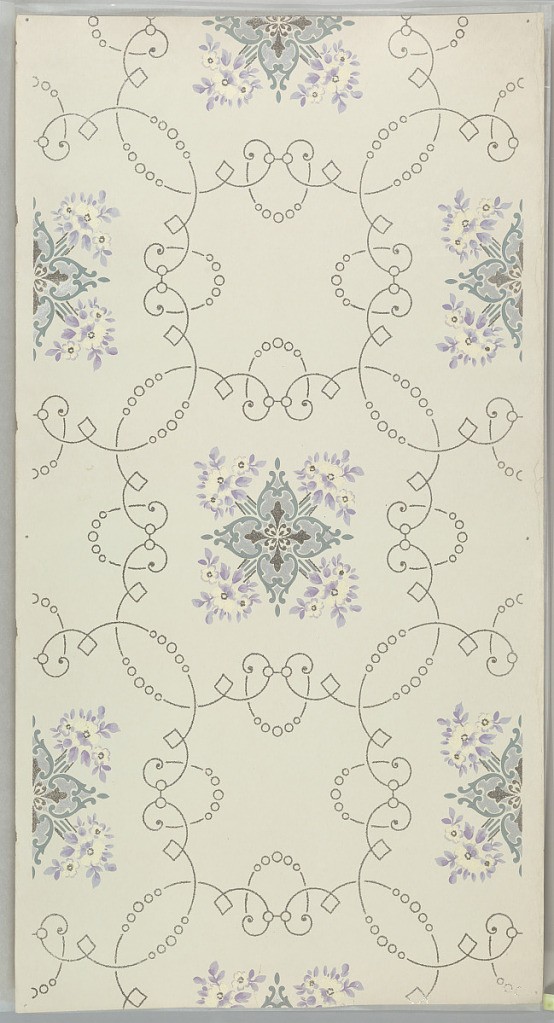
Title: Ceiling paper
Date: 1905–1915
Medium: Machine-printed paper, applied mica flakes
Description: Flitter ceiling paper with quatrefoil shape with center fill of applied mica flakes centered within a larger quatrefoil shape composed of scrolling lines with strung beads. Printed in green, purple, and yellow on off-white ground.